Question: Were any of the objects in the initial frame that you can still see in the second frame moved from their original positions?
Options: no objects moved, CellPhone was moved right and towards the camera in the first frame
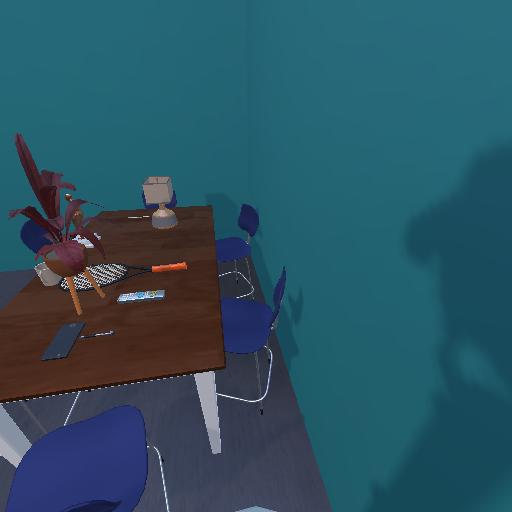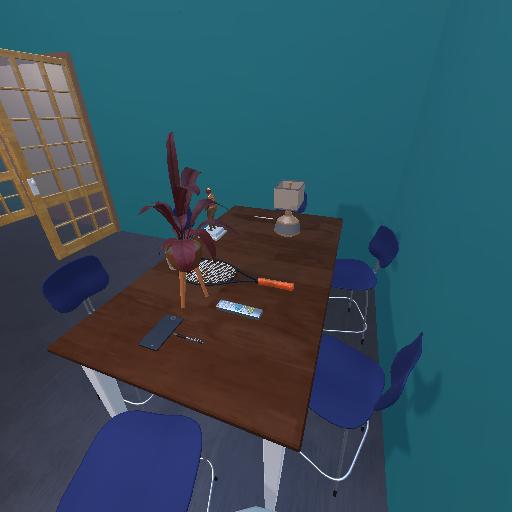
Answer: no objects moved